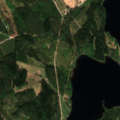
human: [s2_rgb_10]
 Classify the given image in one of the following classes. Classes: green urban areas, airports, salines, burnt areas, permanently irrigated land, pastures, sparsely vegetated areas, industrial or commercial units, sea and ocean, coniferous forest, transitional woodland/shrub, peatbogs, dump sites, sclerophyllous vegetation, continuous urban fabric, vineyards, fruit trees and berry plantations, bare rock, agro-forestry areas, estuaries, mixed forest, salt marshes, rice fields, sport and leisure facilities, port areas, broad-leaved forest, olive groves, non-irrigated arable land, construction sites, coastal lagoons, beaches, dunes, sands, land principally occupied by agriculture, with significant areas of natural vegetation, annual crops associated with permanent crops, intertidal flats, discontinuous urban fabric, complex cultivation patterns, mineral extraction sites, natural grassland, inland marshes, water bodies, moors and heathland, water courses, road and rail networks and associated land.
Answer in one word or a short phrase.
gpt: coniferous forest, mixed forest, transitional woodland/shrub, water bodies